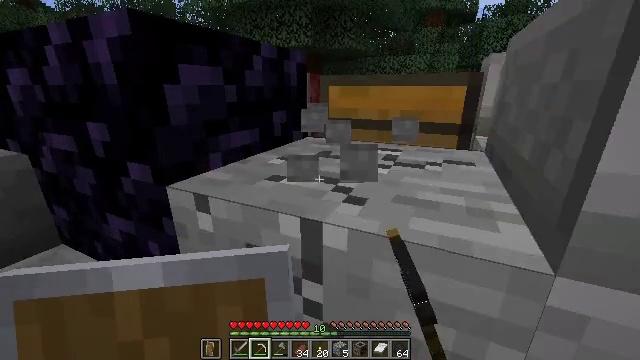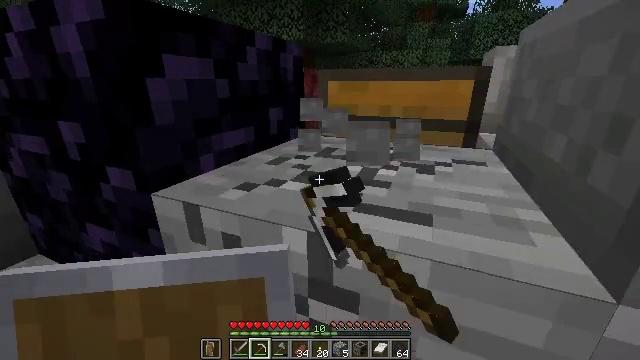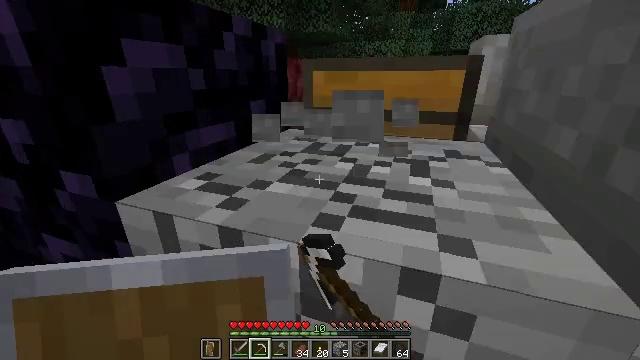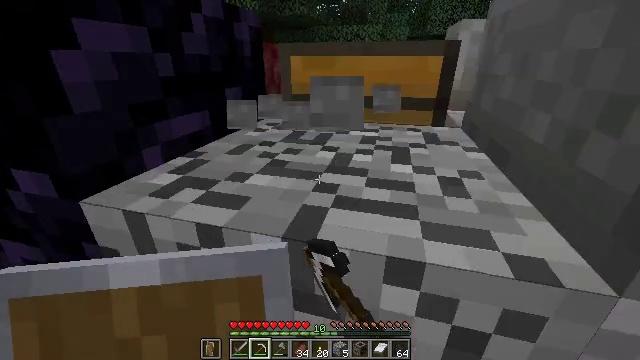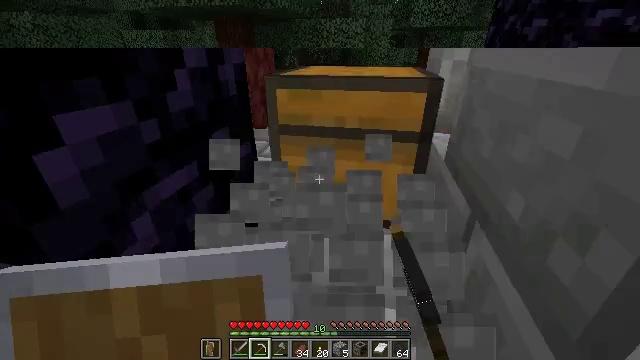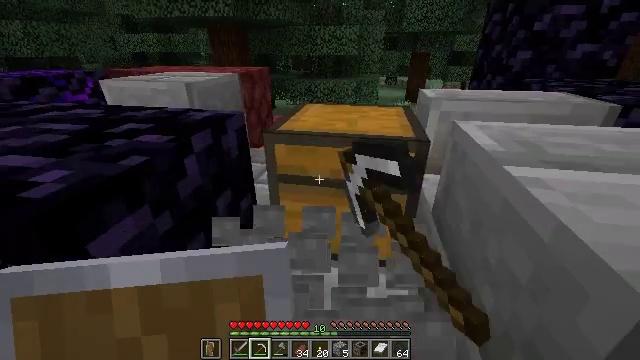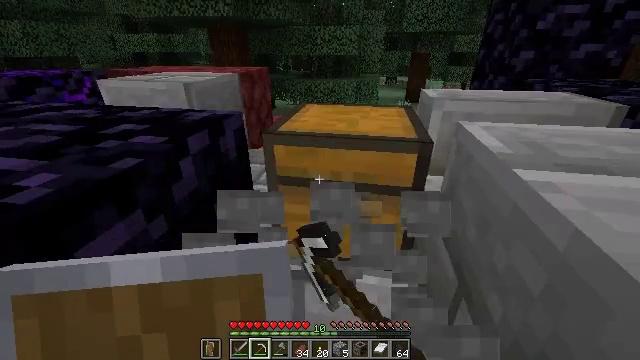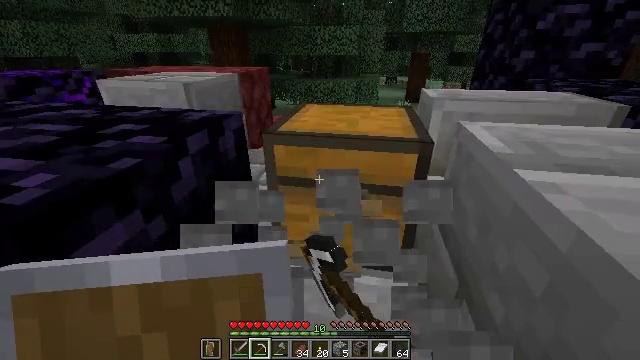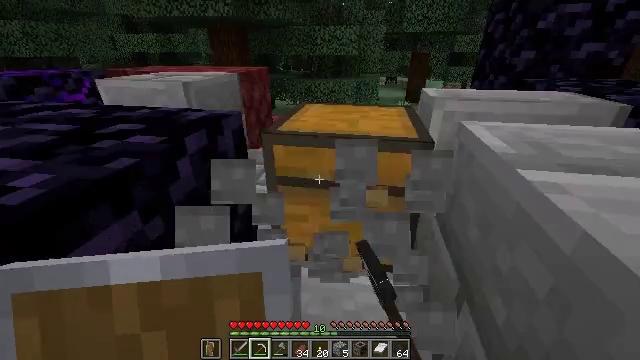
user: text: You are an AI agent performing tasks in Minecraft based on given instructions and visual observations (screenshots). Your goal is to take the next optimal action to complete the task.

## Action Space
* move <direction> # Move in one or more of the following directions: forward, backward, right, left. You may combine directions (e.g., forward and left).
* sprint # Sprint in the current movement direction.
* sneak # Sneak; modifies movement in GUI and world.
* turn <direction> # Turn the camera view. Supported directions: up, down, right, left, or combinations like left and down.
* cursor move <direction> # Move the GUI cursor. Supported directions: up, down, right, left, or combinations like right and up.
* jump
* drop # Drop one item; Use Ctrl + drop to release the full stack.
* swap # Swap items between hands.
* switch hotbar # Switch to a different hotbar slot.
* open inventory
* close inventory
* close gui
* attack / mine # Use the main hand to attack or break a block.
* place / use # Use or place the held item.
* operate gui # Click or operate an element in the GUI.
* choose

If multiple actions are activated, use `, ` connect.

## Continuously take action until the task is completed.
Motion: motion action
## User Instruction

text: Pick up the stone slab block.
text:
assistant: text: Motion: move forward, sneak, turn right, attack / mine
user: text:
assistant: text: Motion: move forward, sneak, turn right and down, attack / mine
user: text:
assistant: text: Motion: move forward, sneak, turn right and down, attack / mine
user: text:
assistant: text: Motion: move forward, sneak, turn right and down, attack / mine
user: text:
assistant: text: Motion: sneak, turn right, attack / mine
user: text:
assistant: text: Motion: sneak, attack / mine
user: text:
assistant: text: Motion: sneak, attack / mine
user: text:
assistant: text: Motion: sneak, attack / mine
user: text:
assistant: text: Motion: sneak, attack / mine